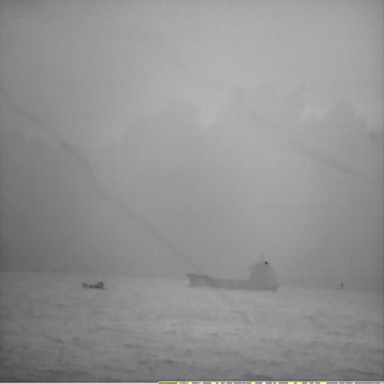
There are two objects shown in the infrared image, including a bulk_carrier, and a liner.